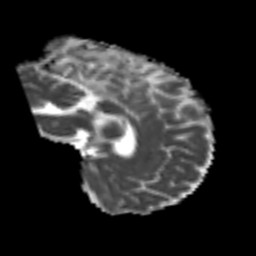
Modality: MD
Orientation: sagittal
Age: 45
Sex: male
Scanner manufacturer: siemens
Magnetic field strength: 3 T
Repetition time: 4.999 s
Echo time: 0.07946 s